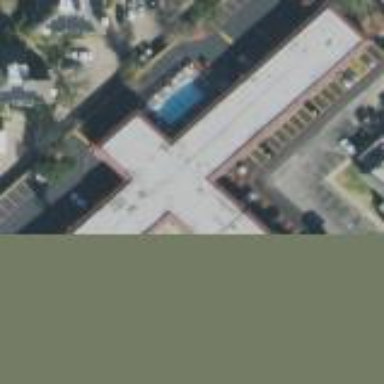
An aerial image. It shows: Hotel building.